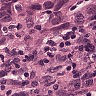
Metastatic tissue present: yes